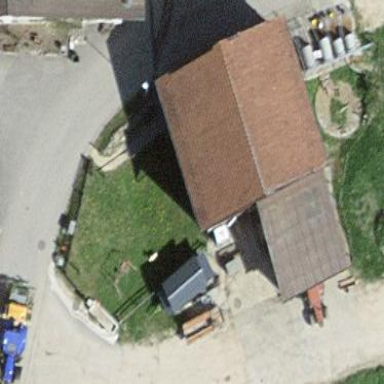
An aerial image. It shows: Rural barn.